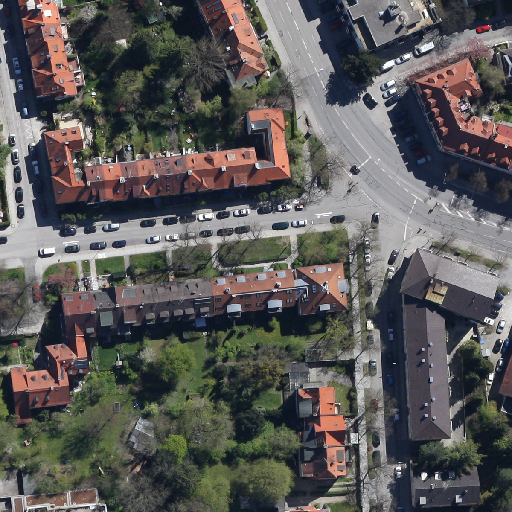
Referring expression: light-duty vehicle in the parking area